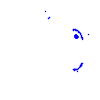
Particle: pion